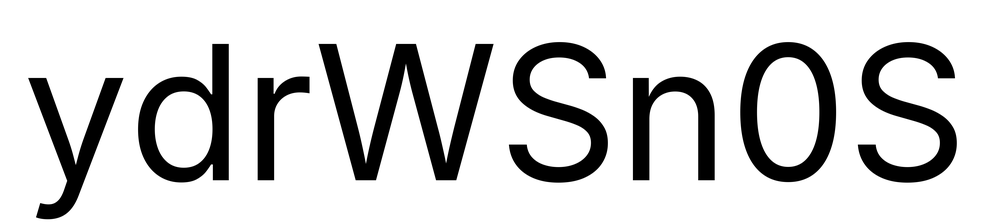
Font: Inter_Regular